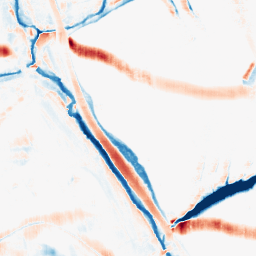
Category: morphological
Decomposition family: morphological_rect
Decomposition parameters: operation: average
width: 10
height: 20
Upsampling method: cubic_mitchell
Upsampling parameters: scale: 8
Upsampling scale: 8